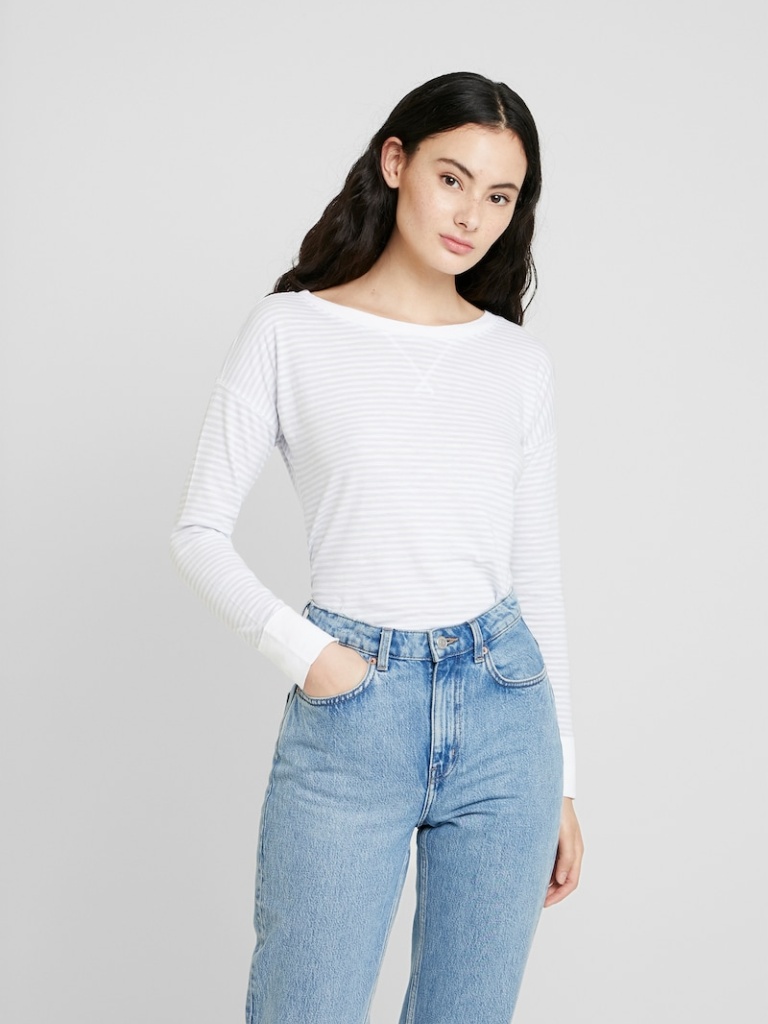
cotton tight a long-sleeved with the sleeves down hip length Fully Tucked in boat t-shirt